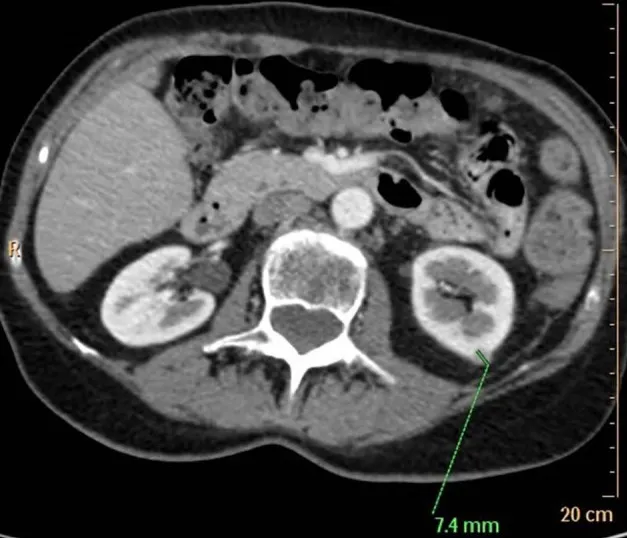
7.4 mm metastasis in the left renal cortex. Contrast-enhanced computed tomographic scan.
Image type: radiology (ct)